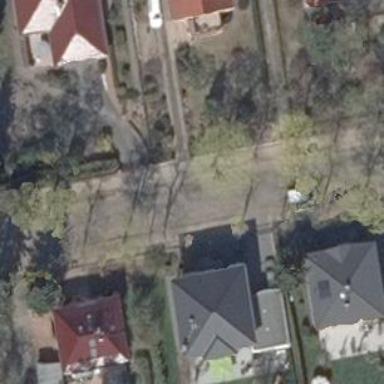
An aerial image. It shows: Residential road with sidewalks on both sides.